Question: What is the main question displayed prominently on the image?
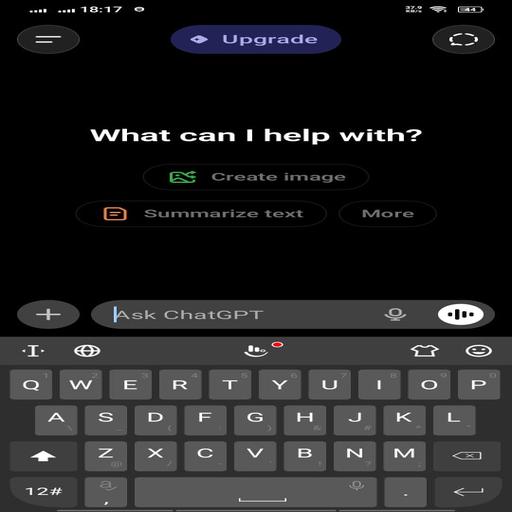
Answer: what can I help with?